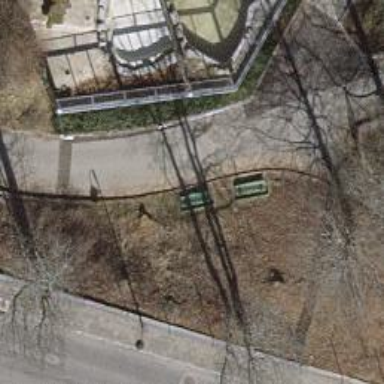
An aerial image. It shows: Bench.